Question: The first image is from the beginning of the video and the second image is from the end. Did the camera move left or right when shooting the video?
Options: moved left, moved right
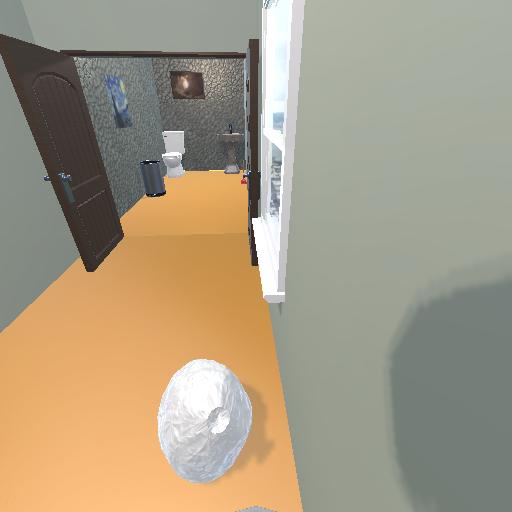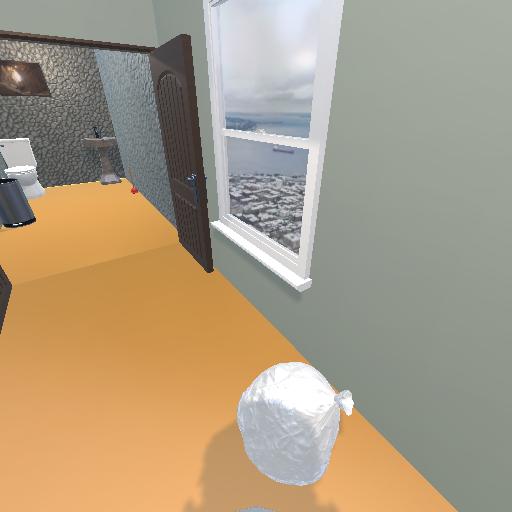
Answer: moved left